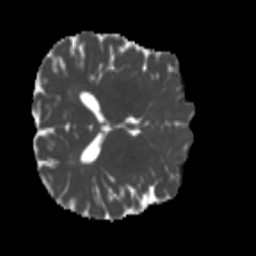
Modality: MD
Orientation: axial
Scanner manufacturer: siemens
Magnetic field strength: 3 T
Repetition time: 4 s
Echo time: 0.0594 s